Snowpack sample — Buffalo Mountain, Silverthorne, Colorado, USA (1/25/25, 10:11 AM MST)
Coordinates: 39.6222, -106.1139
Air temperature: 22 °F
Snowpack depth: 110 cm
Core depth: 40 cm
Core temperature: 46.4 °F
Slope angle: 12°, slope face: 102°
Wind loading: high
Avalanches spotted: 0
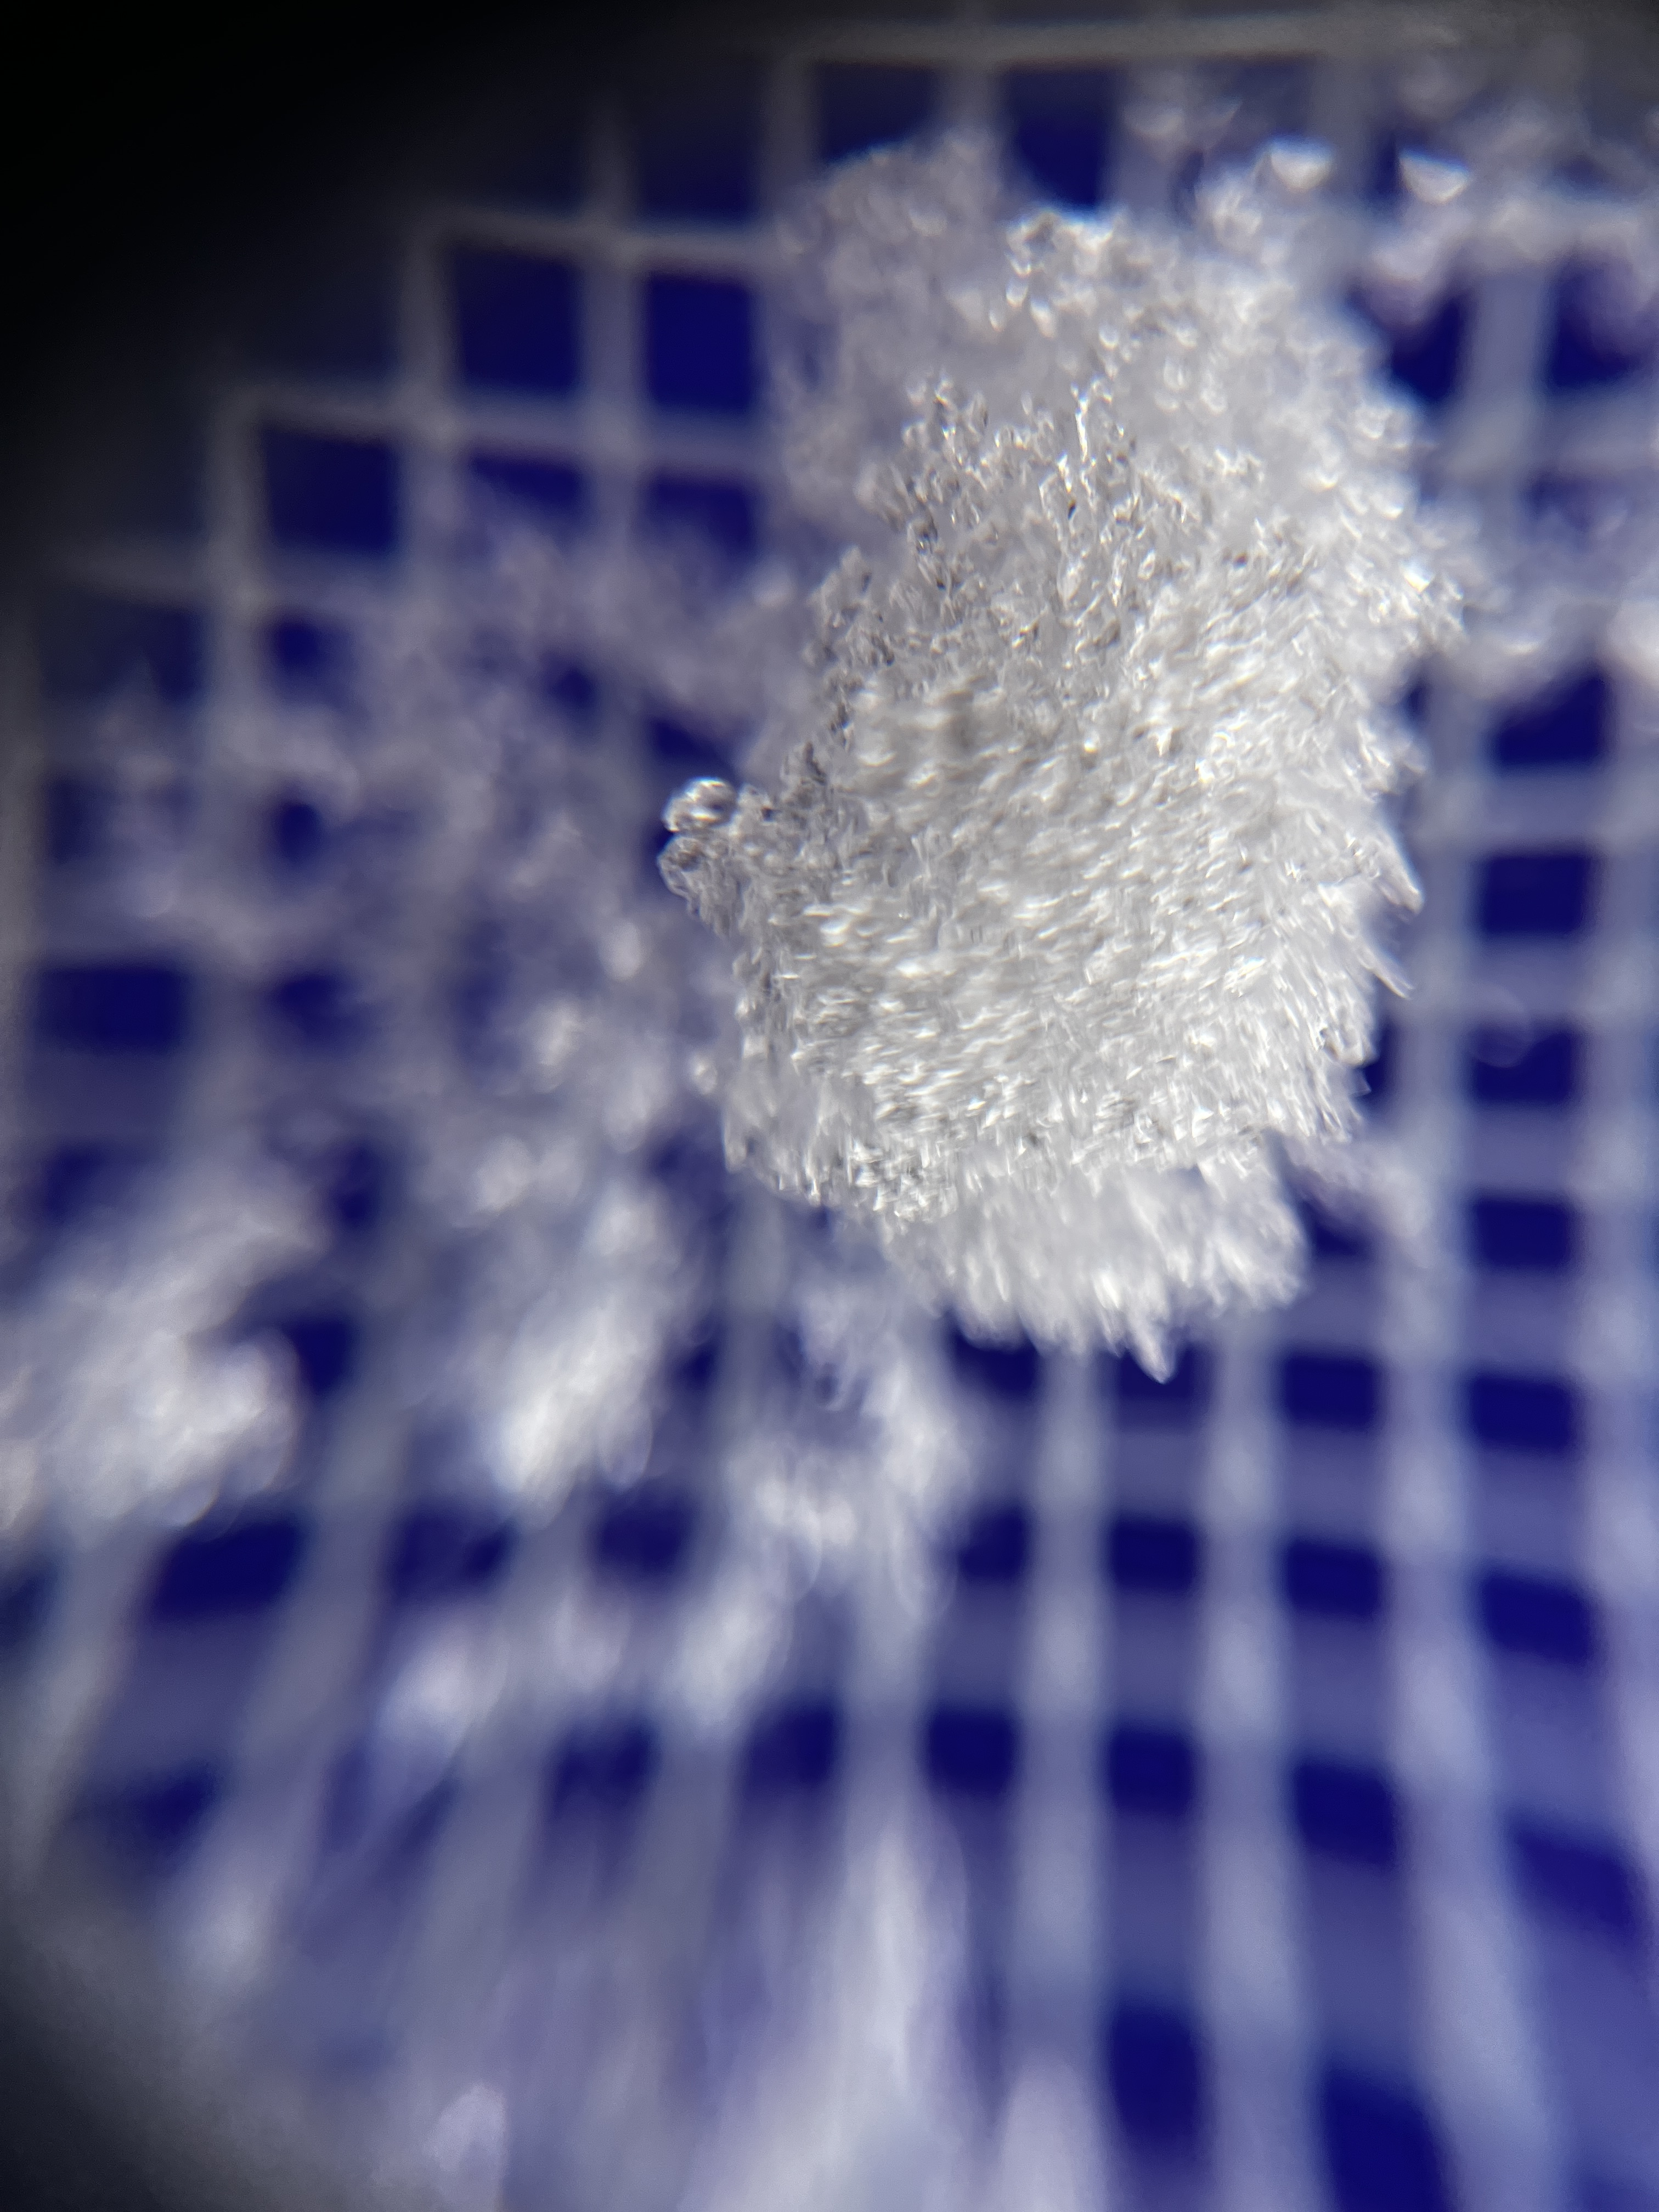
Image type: magnified_profile
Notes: No avalanches nearby, collected on the outskirts of a fire break 15 meters from the treeline, on way to Buffalo and Red Mountain